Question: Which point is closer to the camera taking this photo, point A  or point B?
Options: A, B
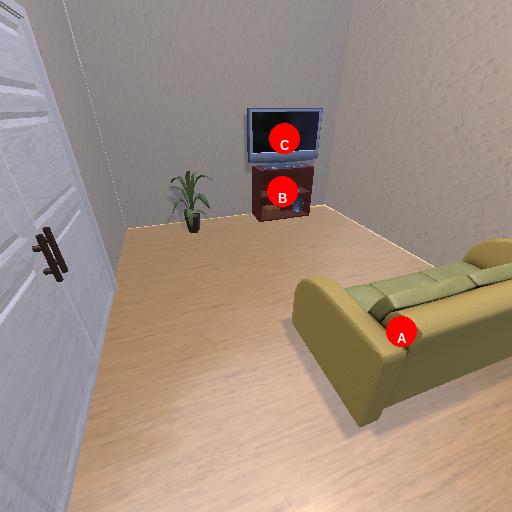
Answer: A